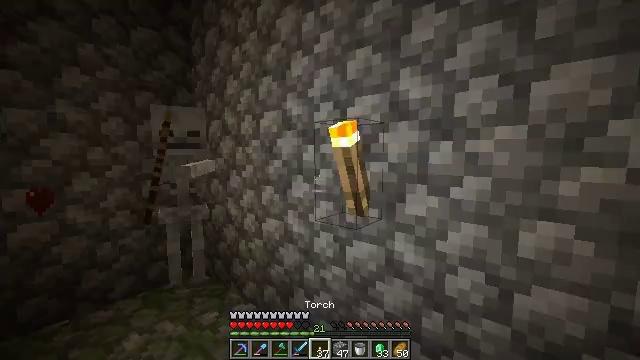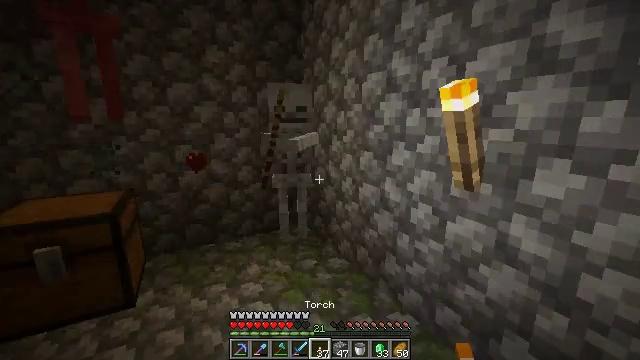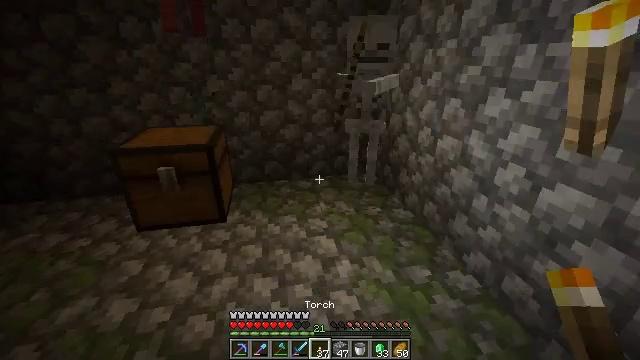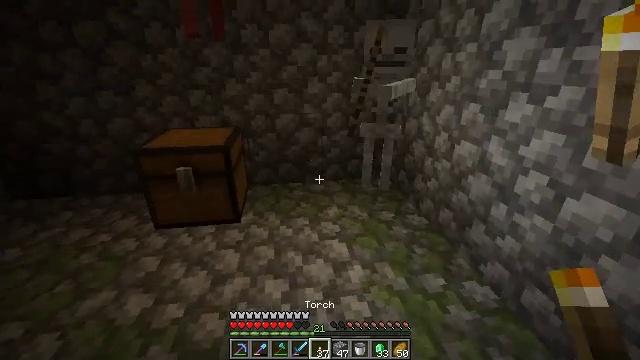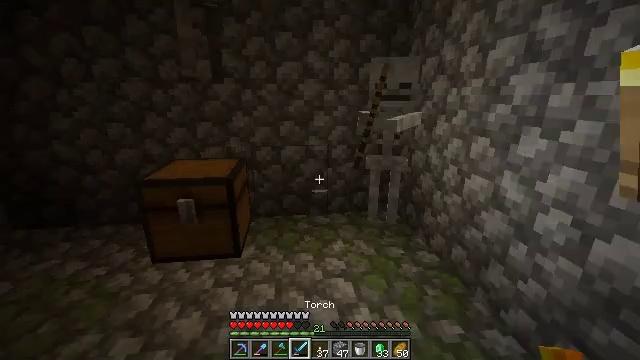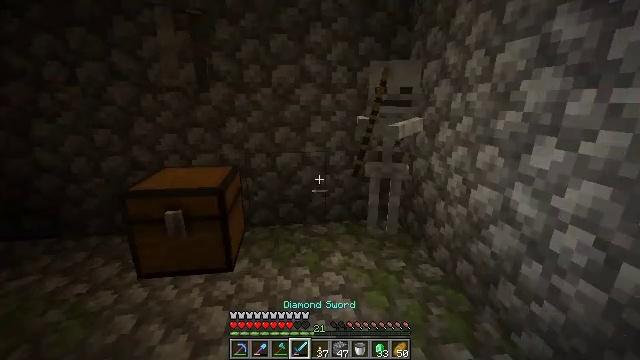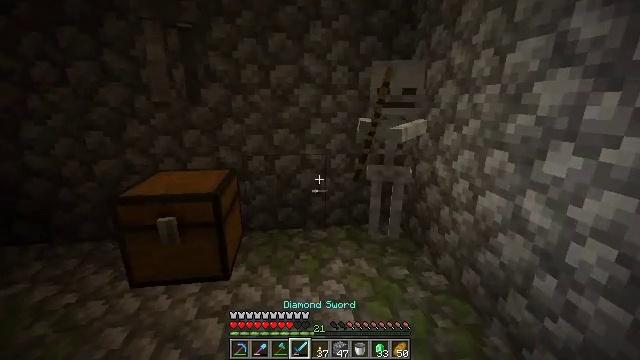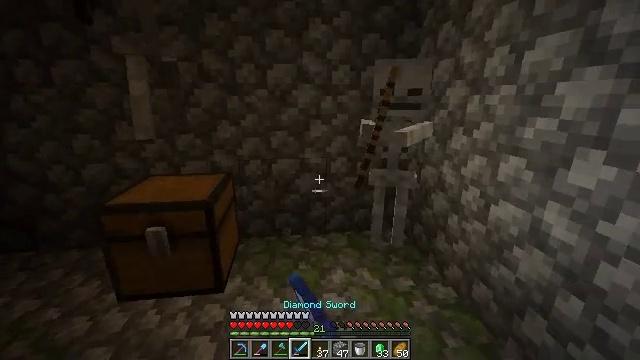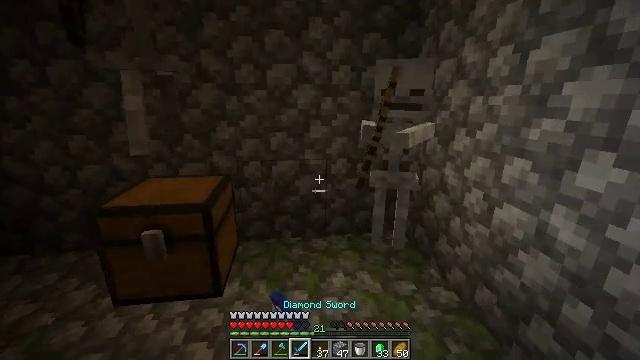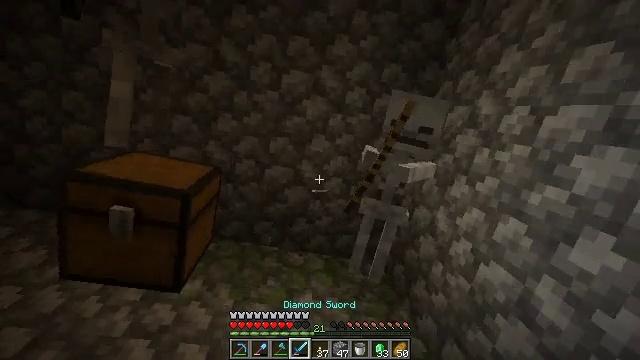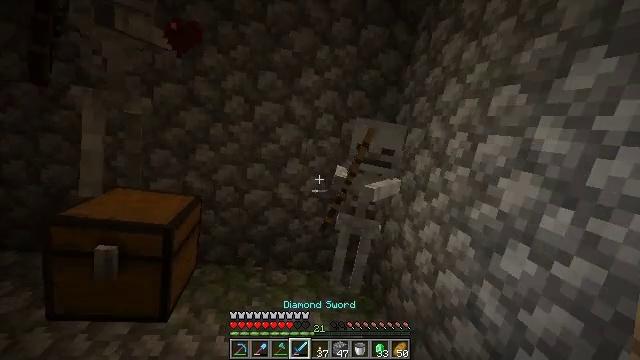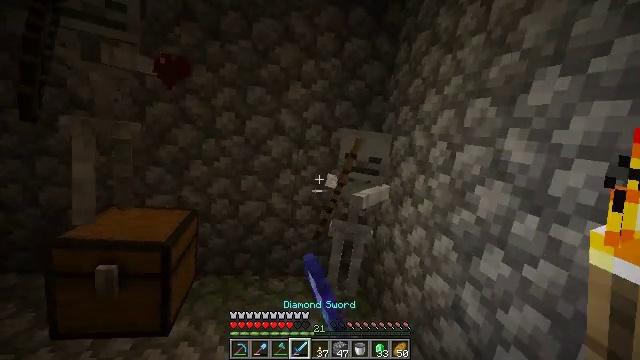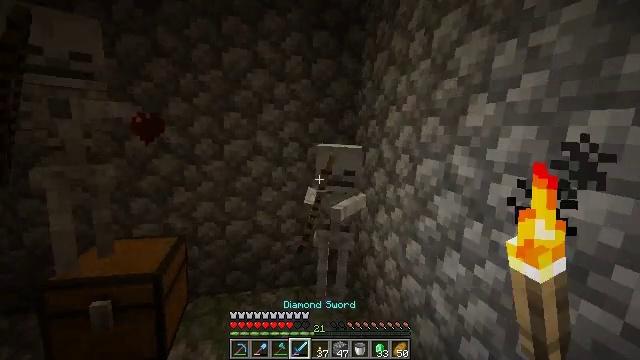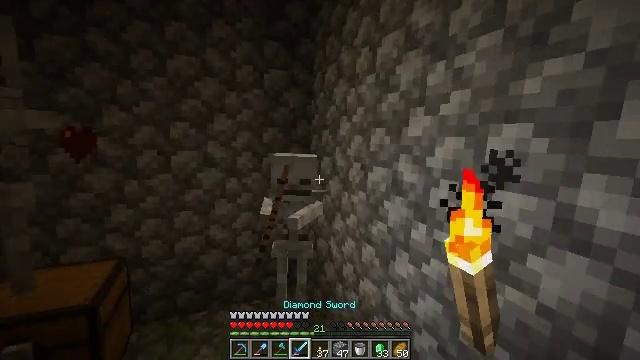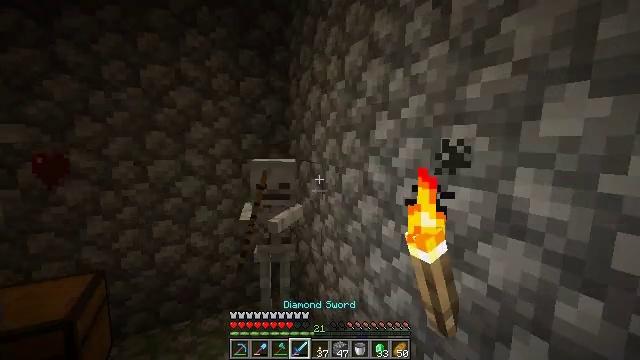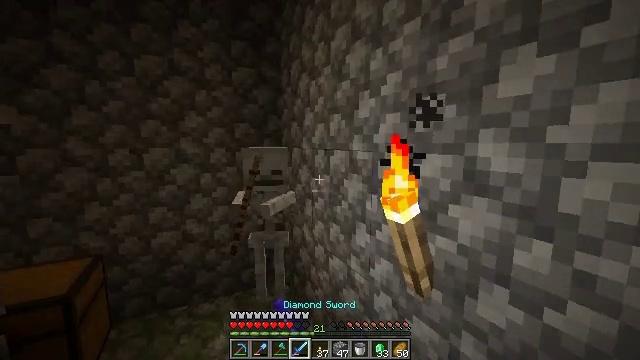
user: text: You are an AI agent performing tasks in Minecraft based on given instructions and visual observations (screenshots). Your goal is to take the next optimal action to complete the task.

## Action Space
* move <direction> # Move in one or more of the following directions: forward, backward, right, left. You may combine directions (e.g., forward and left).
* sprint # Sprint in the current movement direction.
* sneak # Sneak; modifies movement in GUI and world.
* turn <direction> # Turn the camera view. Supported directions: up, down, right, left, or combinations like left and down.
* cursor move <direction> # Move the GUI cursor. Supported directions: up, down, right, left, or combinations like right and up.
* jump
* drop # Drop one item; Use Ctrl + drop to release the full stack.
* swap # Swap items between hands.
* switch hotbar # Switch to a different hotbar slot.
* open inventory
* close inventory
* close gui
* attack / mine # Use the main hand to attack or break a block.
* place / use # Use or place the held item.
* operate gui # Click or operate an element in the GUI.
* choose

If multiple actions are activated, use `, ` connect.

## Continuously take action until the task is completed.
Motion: motion action
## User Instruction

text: Attack the spawner to disable it.
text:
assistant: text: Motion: turn left and down
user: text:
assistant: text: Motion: turn left and down
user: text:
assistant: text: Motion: turn left
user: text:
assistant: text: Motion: move forward, turn left and up, switch to hotbar 4
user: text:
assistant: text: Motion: move forward, switch to hotbar 4
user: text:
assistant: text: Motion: move forward, attack / mine, switch to hotbar 4
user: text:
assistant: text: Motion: attack / mine, switch to hotbar 4
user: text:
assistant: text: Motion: attack / mine
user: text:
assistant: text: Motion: turn right and up
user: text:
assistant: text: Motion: turn right and up, attack / mine
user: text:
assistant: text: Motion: attack / mine
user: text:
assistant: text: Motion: turn right, attack / mine
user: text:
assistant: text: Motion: turn right and up
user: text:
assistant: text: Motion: turn right, attack / mine
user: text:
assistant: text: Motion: move back, attack / mine
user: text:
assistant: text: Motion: move back, turn left, attack / mine
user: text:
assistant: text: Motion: move back, turn left and down
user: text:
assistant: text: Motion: move back, turn left and down
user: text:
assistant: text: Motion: move back, turn left and down
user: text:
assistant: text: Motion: move back, turn left and down
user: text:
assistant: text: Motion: move back, turn left, switch to hotbar 1
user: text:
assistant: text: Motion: move back, switch to hotbar 1
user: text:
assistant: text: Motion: turn left, switch to hotbar 1
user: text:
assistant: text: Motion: attack / mine
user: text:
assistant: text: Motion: attack / mine
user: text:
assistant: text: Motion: attack / mine
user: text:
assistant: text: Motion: attack / mine
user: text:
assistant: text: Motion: attack / mine
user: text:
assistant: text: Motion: attack / mine
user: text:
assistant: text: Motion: attack / mine